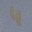
Label: 4